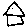
Label: house